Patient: sex F, age 55
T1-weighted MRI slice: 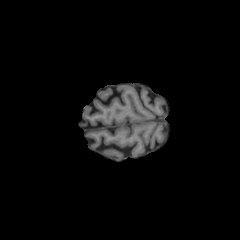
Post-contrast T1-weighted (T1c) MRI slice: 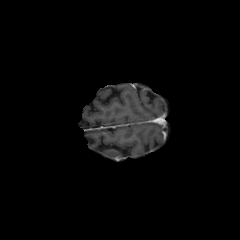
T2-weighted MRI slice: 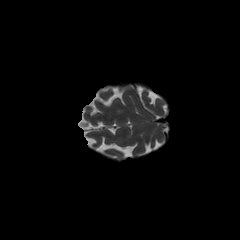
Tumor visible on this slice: no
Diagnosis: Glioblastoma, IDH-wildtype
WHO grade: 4